Aerial crown-view tile of a tropical tree (Barro Colorado Island, Panama), acquired 20250217:
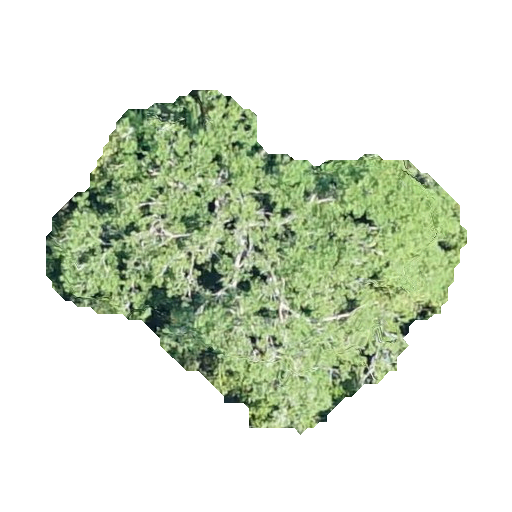
Species: Jacaranda copaia
GBIF accepted scientific name: Jacaranda copaia
Crown area: 129.322 m²